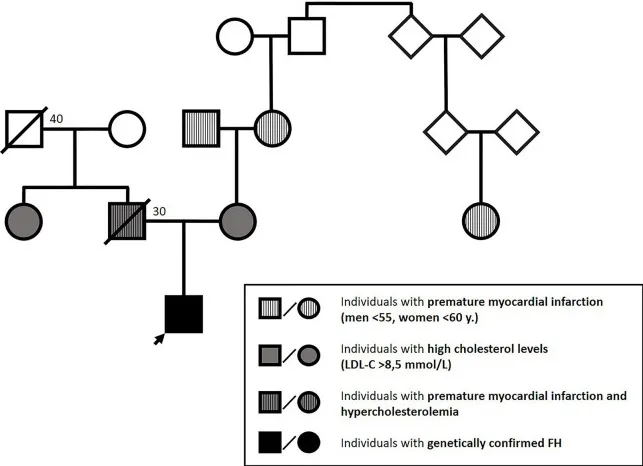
Patient's family tree according to the boy's mother.
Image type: pathology (giemsa)